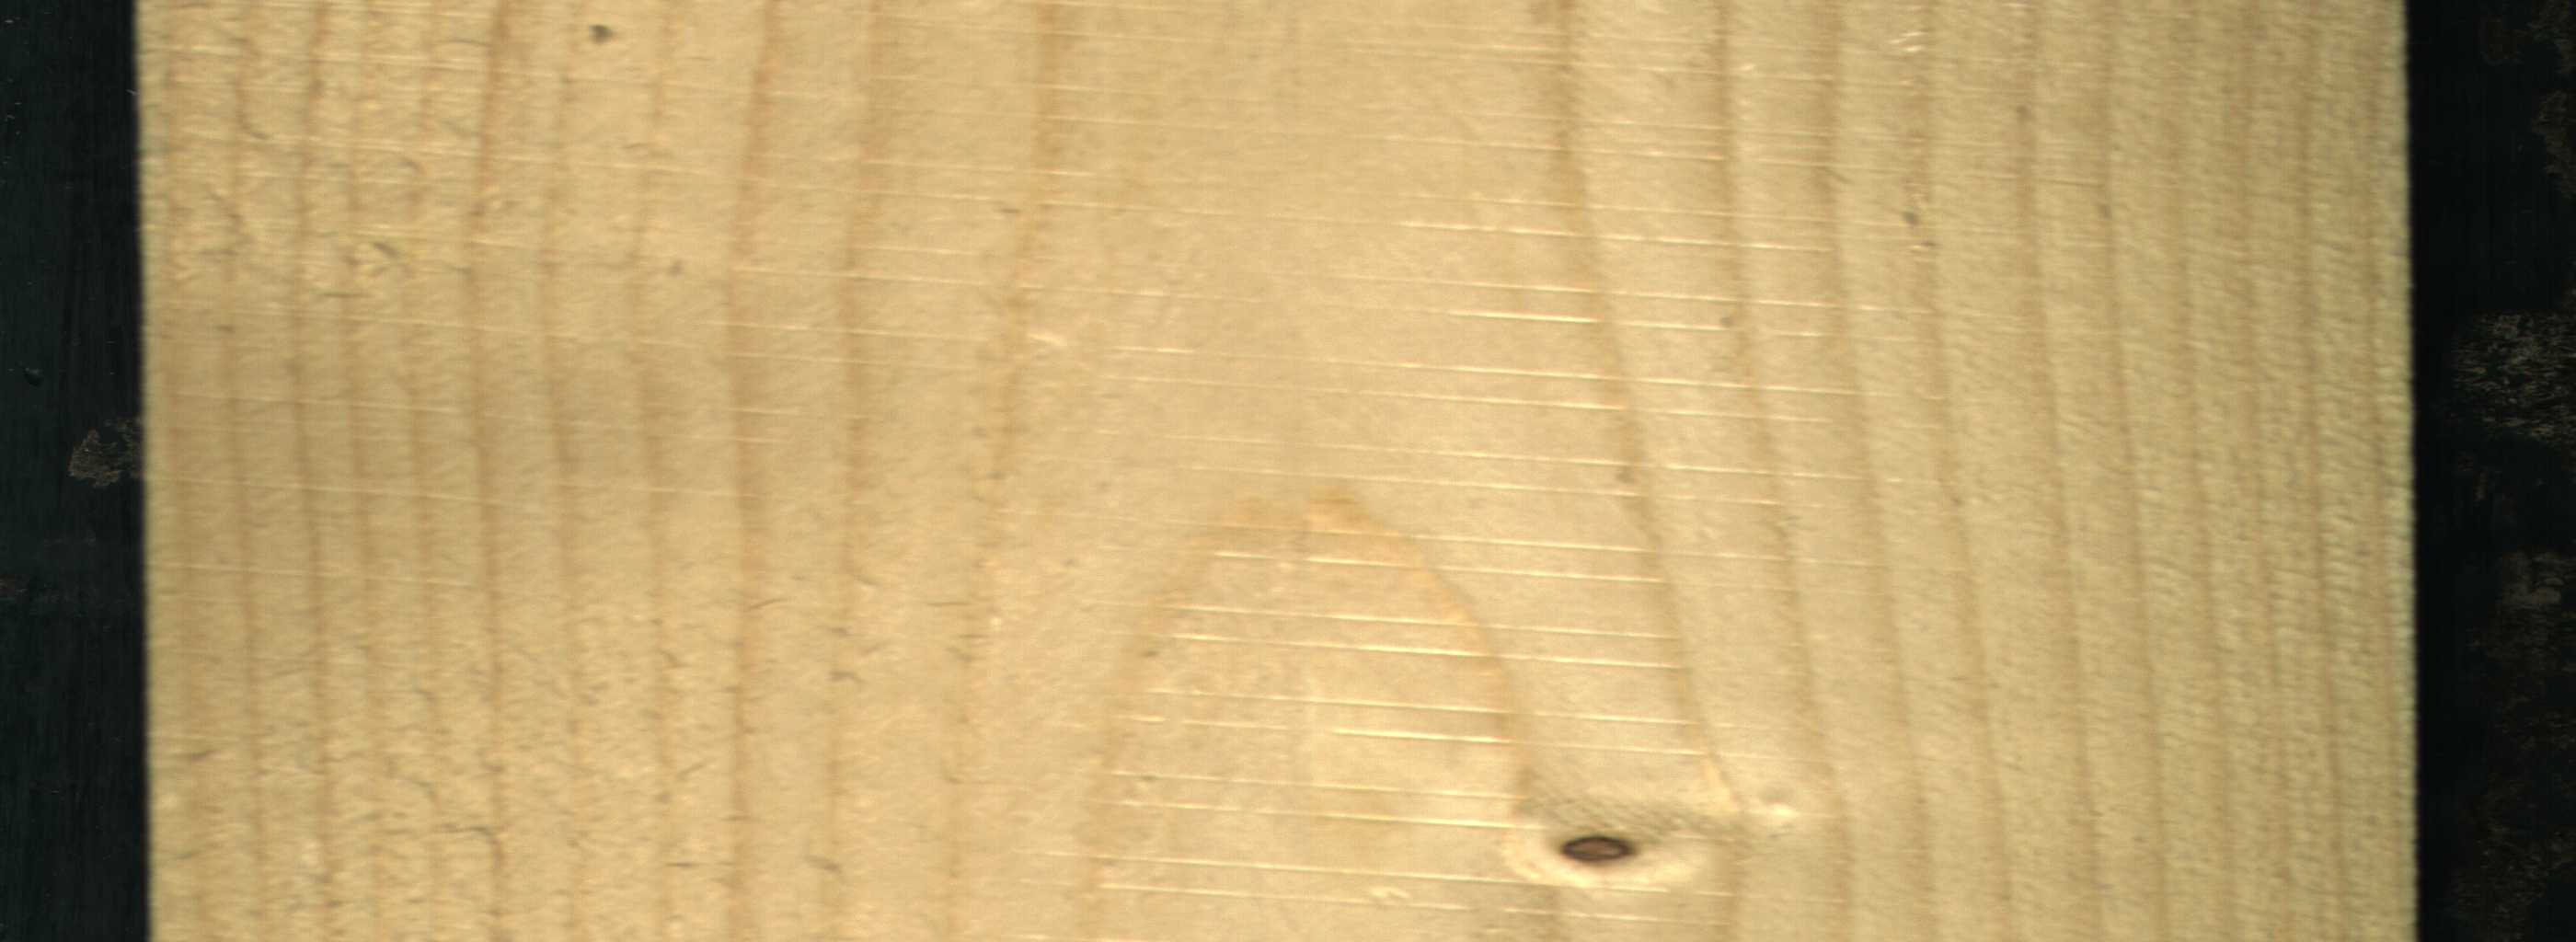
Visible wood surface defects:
Dead_Knot